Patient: sex M, age 26
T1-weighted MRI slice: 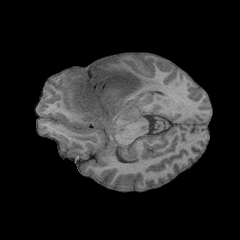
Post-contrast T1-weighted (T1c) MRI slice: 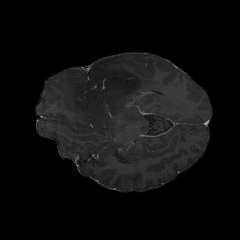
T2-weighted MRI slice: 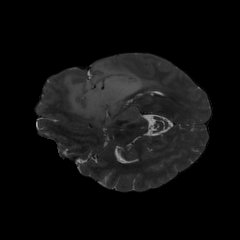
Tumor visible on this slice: yes
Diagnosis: Astrocytoma, IDH-mutant
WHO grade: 3